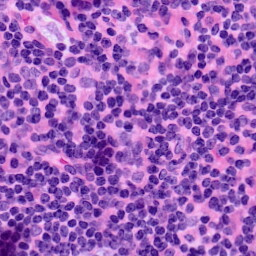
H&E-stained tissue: LymphNode